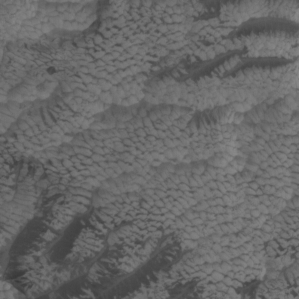
Label: non_frost